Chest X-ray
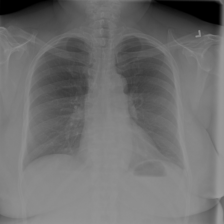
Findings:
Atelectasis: negative
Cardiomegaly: negative
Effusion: negative
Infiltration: positive
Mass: negative
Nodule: negative
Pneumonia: negative
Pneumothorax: negative
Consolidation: negative
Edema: negative
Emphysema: negative
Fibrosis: negative
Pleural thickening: negative
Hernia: negative